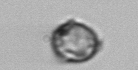
Label: Thalassiosira